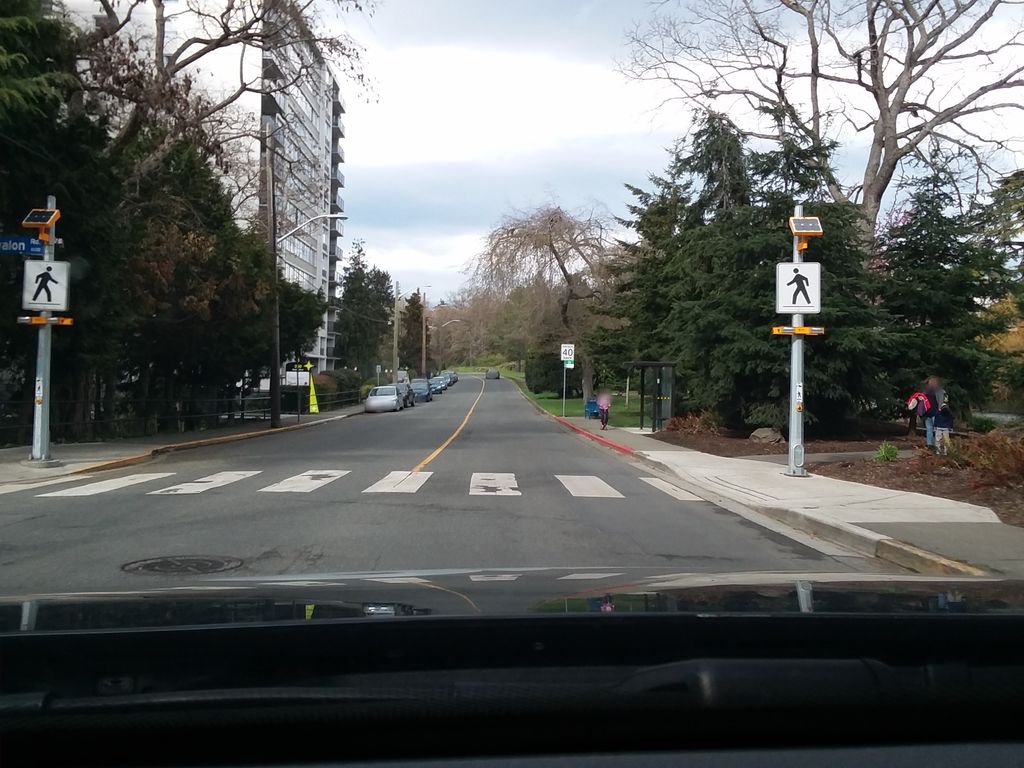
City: victoria